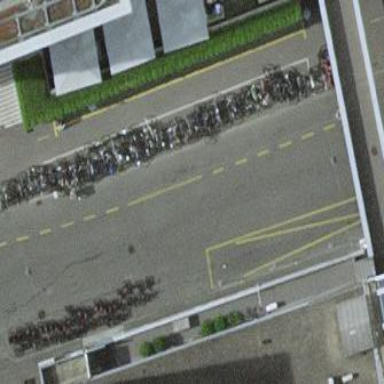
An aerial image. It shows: Bicycle parking area with bollards.